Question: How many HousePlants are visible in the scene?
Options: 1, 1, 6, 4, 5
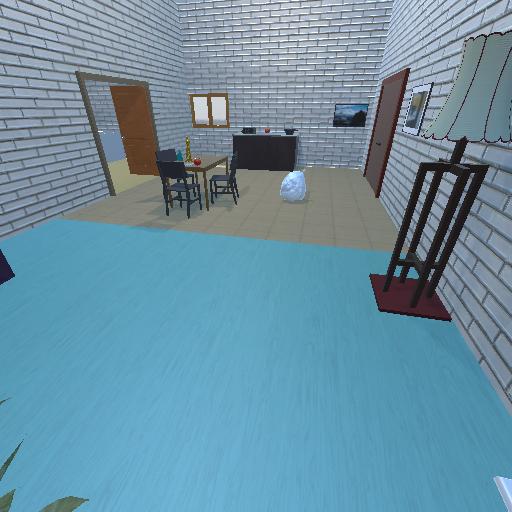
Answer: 1